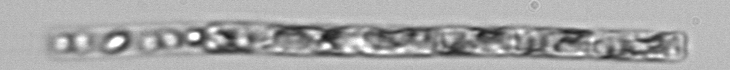
Label: Guinardia_delicatula_TAG_internal_parasite